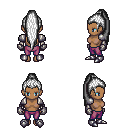
a pixel art fantasy rpg character, female body template, human, dark skin, steel arm armor, magenta pants, white extra-long topknot hairstyle, metal gloves, metal boots, four views (front, back, left, right), 2x2 character sprite sheet, small pixel art, hard edges, no anti-aliasing